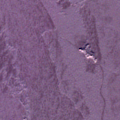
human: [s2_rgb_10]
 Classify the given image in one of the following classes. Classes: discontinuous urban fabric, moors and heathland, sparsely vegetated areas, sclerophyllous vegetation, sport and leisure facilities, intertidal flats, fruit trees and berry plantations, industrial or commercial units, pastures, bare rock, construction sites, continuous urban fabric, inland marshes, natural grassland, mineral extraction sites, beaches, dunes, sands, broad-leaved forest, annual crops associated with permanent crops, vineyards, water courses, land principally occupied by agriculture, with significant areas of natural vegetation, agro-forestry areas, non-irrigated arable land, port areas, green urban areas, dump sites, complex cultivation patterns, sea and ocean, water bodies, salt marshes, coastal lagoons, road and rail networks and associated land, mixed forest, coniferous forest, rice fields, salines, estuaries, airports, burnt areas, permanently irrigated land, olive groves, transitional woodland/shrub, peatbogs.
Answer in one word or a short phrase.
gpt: sea and ocean